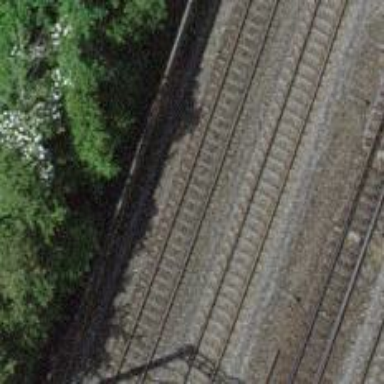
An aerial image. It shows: Railway with electrified contact lines.